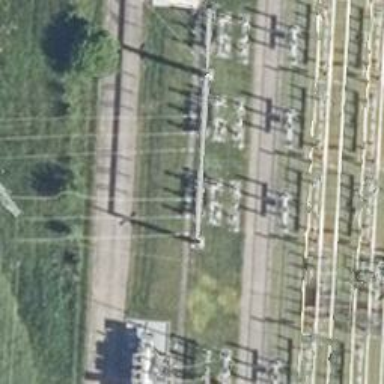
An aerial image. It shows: Outdoor switch with 3 cables.